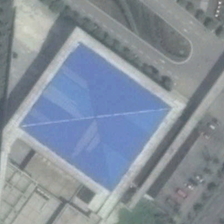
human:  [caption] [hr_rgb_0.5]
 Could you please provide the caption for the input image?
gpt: several rows of green trees are near a square center .

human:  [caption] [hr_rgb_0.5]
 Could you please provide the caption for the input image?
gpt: several rows of green trees are near a square center .

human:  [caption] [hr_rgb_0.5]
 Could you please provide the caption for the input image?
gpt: several rows of green trees are near a square center .

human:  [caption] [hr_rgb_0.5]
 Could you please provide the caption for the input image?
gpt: several rows of green trees are near a square center .

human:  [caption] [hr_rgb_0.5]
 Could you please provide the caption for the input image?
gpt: several rows of green trees are near a square center .